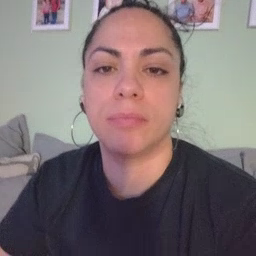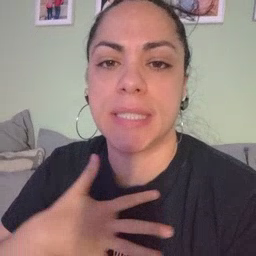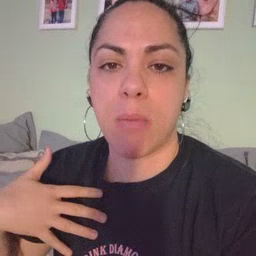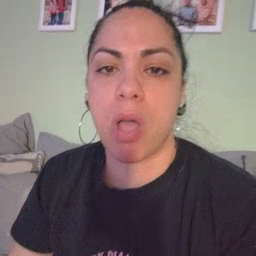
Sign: zebra